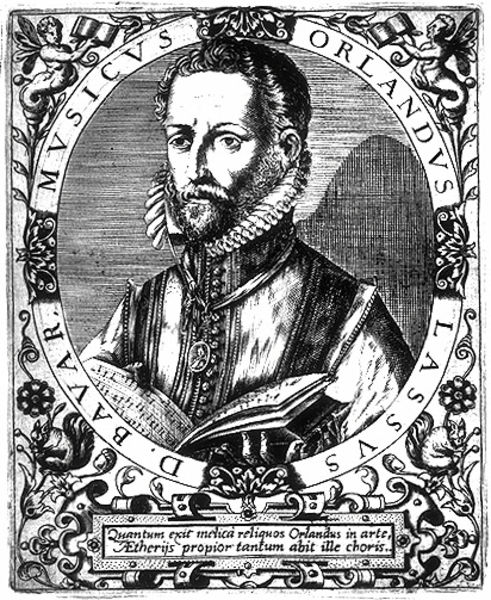
Titel: Bildnis des Orlando di Lasso
Künstler: Matthaeus (d.Ä.) Becker
Institution: (Seriendruck)
Schlagwörter: blätter, dunkel, flügel, kopf, mann, schatten, weiß, blumen, frisur, grau, haar, hell, hintergrund, licht, ohr, schmuck, schwarz, blick, blüten, ornament, bart, jung, schnurrbart, augen, falten, gesicht, kragen, rahmen, vollbart, bildnis, hals, halskrause, herr, portrait, porträt, haare, mantel, musiker, pflanzen, brosche, bruststück, locken, schön, traurig, kreis, oval, rund, engel, ranken, holzschnitt, schrift, bücher, noten, kette, grafik, graphik, rand, figuren, tafel, dichter, ernst, inschrift, poet, schmal, glanz, floral, lesen, ornamente, verzierung, gestreift, streifen, rüschen, wange, knöpfe, weste, halskette, punkte, name, buch, medaillon, bayern, druck, schwarzweiss, schraffur, stich, seite, text, krause, buchseite, heft, schnörkel, halbprofil, runzeln, voluten, singen, anhänger, gelehrter, putten, aufgeschlagen, kästchen, groteske, verziehrung, latein, lateinisch, schriftfeld, roland, punktiert, gemme, seriendruck, eichhörnchen, hermen, belesen, krauskragen, schatt, rasend, musicus, exit, lassus, orlandus, rasender roland, quantums